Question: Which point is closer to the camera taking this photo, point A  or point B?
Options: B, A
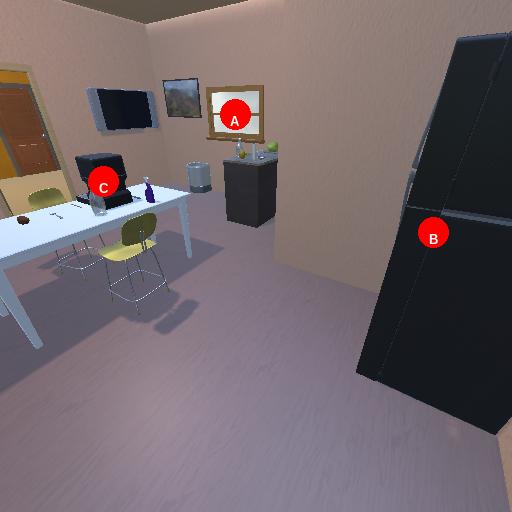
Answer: B